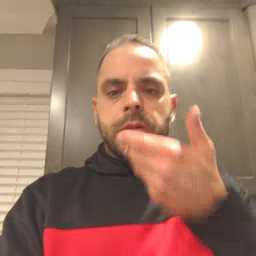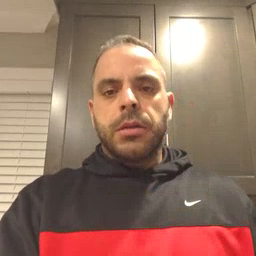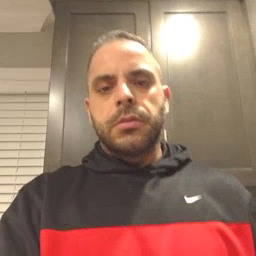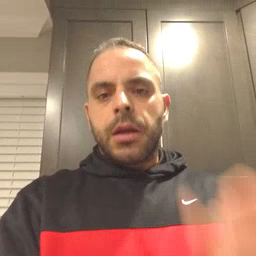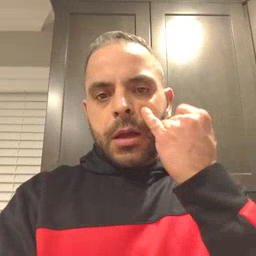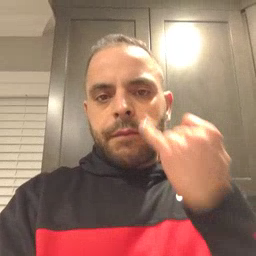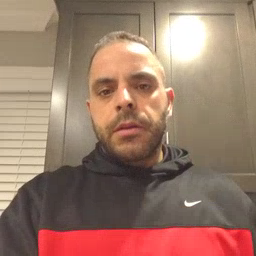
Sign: if